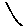
Label: line